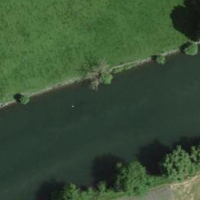
EUNIS habitat code: 15
Species observed at this site:
Phalacrocorax carbo